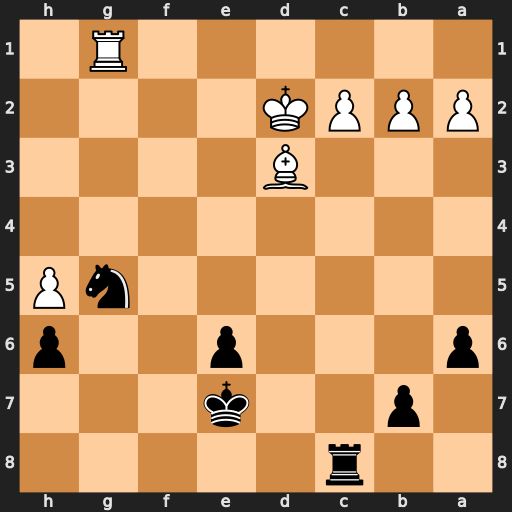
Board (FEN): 2r5/1p2k3/p3p2p/6nP/8/3B4/PPPK4/6R1
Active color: b
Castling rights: -
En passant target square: -
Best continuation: Nf3+ Ke3 Nxg1